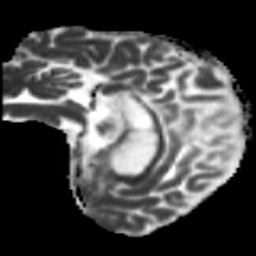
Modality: MD
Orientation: sagittal
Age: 49
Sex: male
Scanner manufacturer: siemens
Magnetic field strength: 3 T
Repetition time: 5.25 s
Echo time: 0.08 s